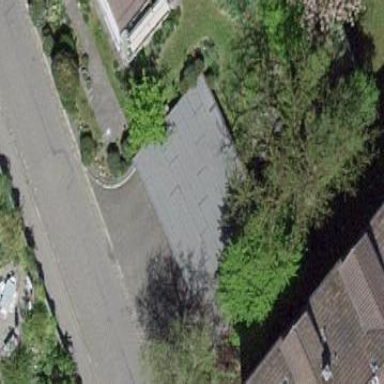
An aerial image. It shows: Group of garages.